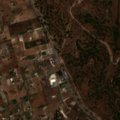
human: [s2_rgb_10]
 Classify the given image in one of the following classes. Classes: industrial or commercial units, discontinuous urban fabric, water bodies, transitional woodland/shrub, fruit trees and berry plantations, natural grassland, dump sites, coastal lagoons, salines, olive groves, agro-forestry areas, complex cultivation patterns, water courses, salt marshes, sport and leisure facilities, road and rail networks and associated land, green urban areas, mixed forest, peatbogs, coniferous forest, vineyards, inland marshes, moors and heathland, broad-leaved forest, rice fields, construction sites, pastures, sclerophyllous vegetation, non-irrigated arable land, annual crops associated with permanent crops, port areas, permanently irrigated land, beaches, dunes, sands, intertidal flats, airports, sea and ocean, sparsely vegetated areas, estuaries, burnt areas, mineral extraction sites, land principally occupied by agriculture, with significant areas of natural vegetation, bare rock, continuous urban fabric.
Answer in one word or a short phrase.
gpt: pastures, complex cultivation patterns, agro-forestry areas, broad-leaved forest